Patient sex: M
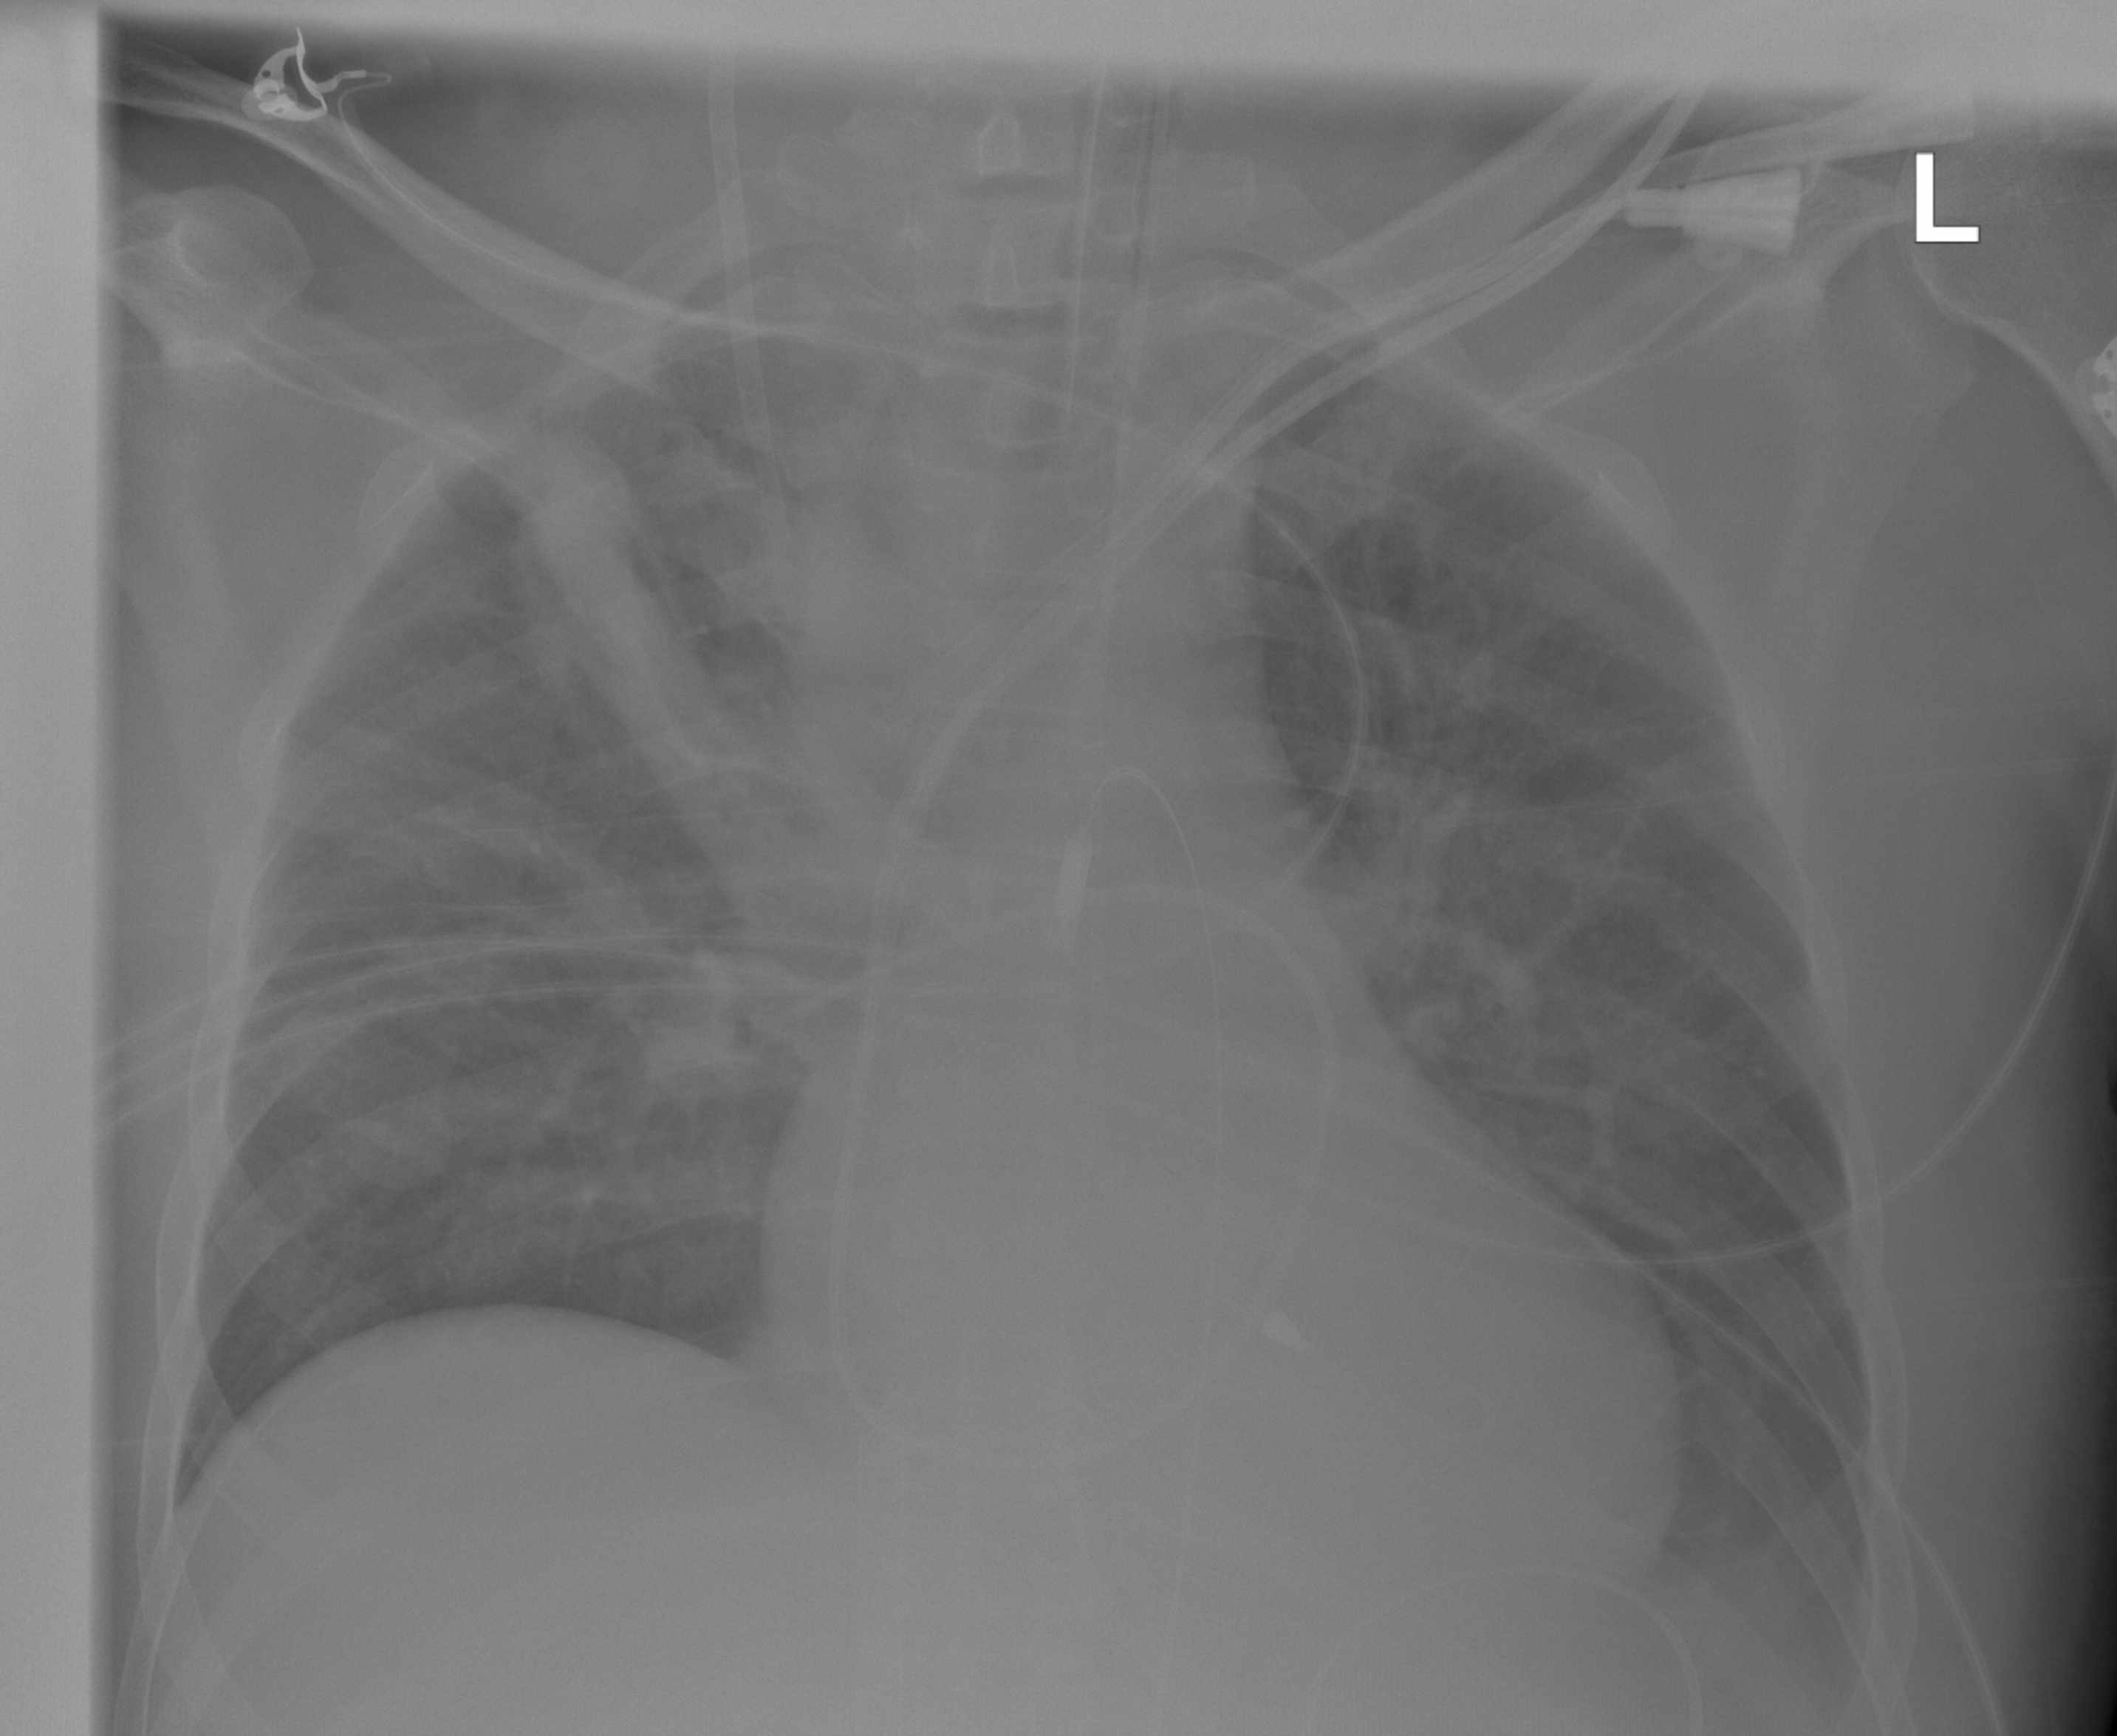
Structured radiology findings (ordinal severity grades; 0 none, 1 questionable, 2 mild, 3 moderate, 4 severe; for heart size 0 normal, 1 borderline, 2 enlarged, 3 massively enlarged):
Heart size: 0
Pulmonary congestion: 2
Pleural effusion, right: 0
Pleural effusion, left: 0
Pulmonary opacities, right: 0
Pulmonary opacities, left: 0
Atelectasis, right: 3
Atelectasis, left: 0